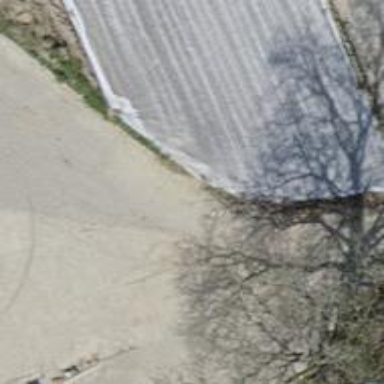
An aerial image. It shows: Unclassified road with asphalt surface. The track type is grade 1.